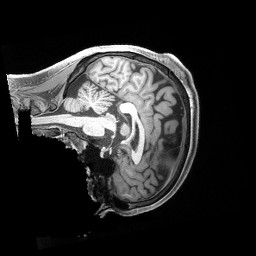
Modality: T1w
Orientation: sagittal
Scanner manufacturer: siemens
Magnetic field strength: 3 T
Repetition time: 2.4 s
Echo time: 0.00222 s